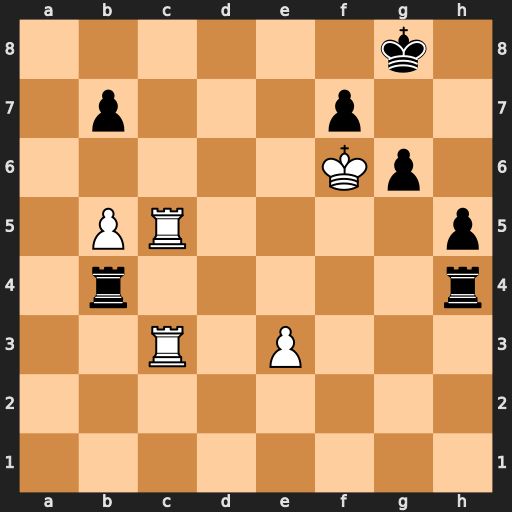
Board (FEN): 6k1/1p3p2/5Kp1/1PR4p/1r5r/2R1P3/8/8
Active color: w
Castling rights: -
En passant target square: -
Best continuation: Rc8+ Kh7 R3c7 Rhf4+ exf4